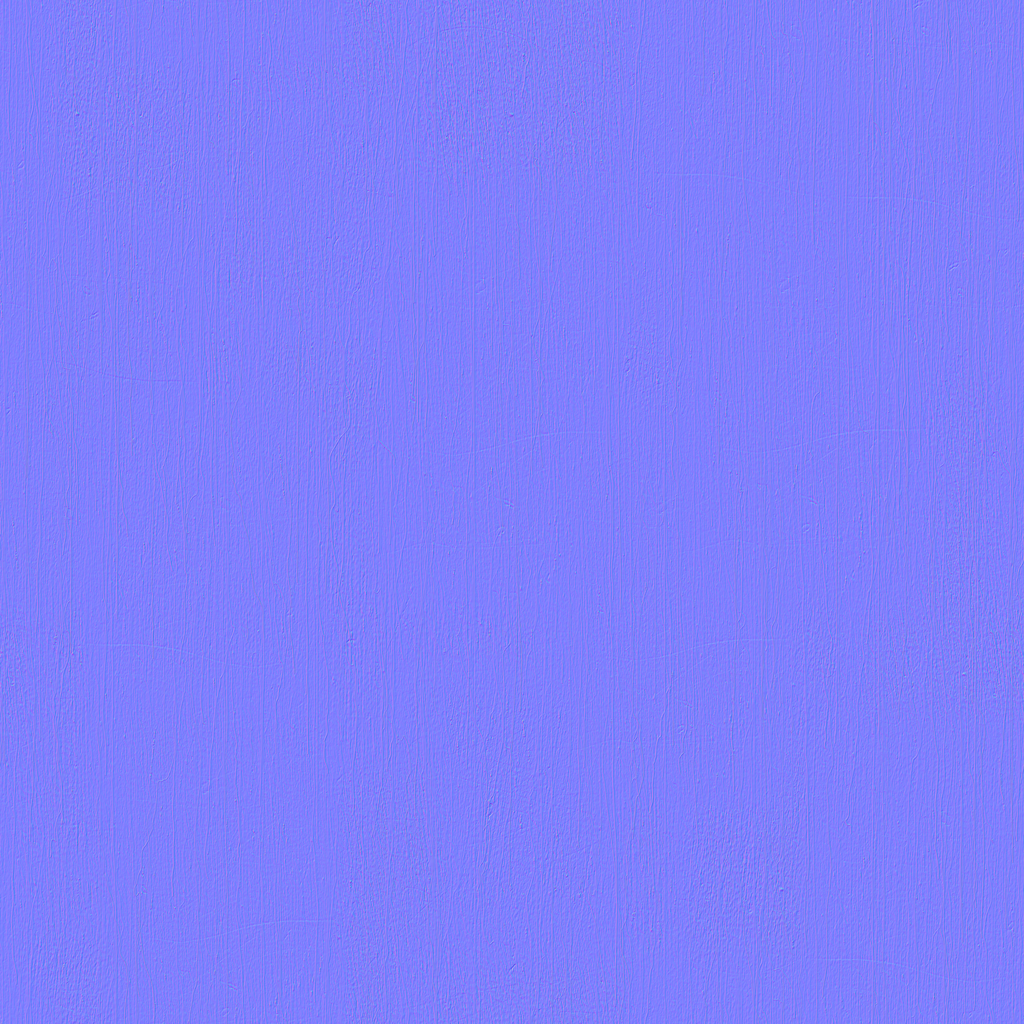
Texture map type: NormalDX